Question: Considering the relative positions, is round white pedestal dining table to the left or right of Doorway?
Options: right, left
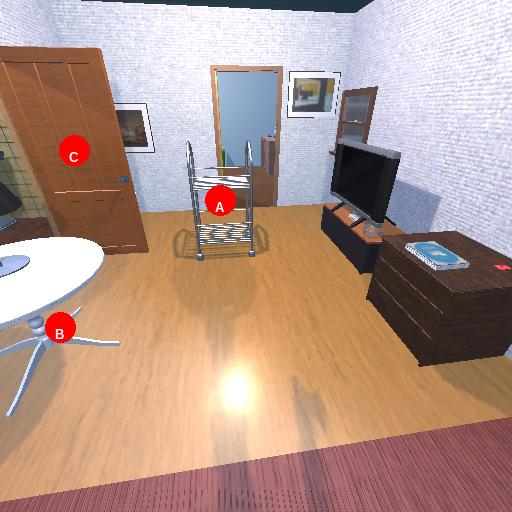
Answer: right